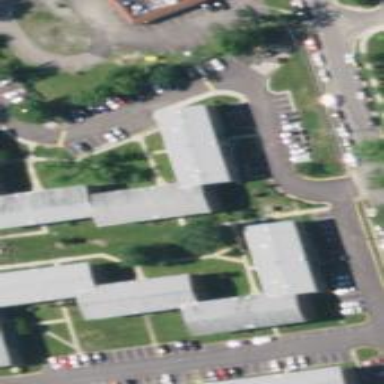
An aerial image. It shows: Residential building.